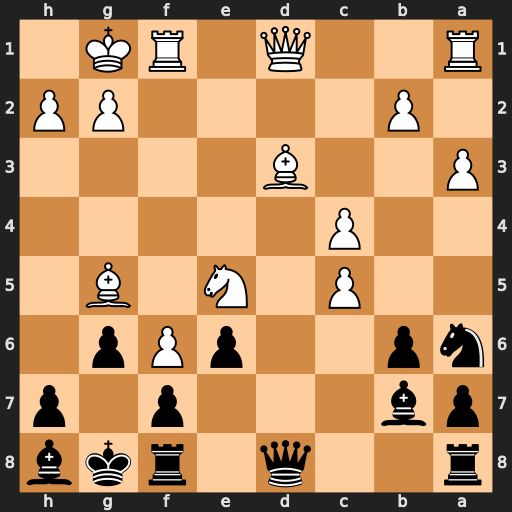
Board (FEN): r2q1rkb/pb3p1p/np2pPp1/2P1N1B1/2P5/P2B4/1P4PP/R2Q1RK1
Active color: b
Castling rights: -
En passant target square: -
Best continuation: Qd4+ Rf2 Qxe5